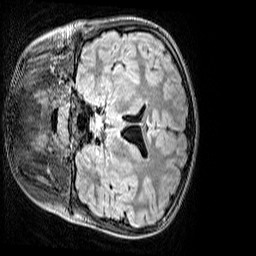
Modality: FLAIR
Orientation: coronal
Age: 11
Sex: male
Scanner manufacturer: siemens
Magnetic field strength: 3 T
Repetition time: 5 s
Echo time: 0.388 s